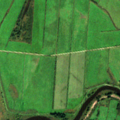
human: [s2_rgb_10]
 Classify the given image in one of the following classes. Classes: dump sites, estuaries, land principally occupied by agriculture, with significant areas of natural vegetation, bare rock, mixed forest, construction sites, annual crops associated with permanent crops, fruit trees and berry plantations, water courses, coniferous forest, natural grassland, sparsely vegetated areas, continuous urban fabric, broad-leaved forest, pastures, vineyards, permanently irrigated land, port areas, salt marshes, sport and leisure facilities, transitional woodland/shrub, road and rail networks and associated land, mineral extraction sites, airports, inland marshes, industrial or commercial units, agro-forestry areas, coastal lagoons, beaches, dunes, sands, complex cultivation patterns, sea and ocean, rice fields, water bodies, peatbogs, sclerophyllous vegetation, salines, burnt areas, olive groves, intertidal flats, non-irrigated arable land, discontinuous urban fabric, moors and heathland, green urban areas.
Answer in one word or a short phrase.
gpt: pastures, inland marshes, water courses